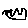
Label: zigzag